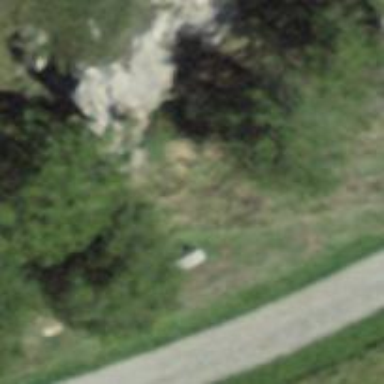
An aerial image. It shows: Bench.